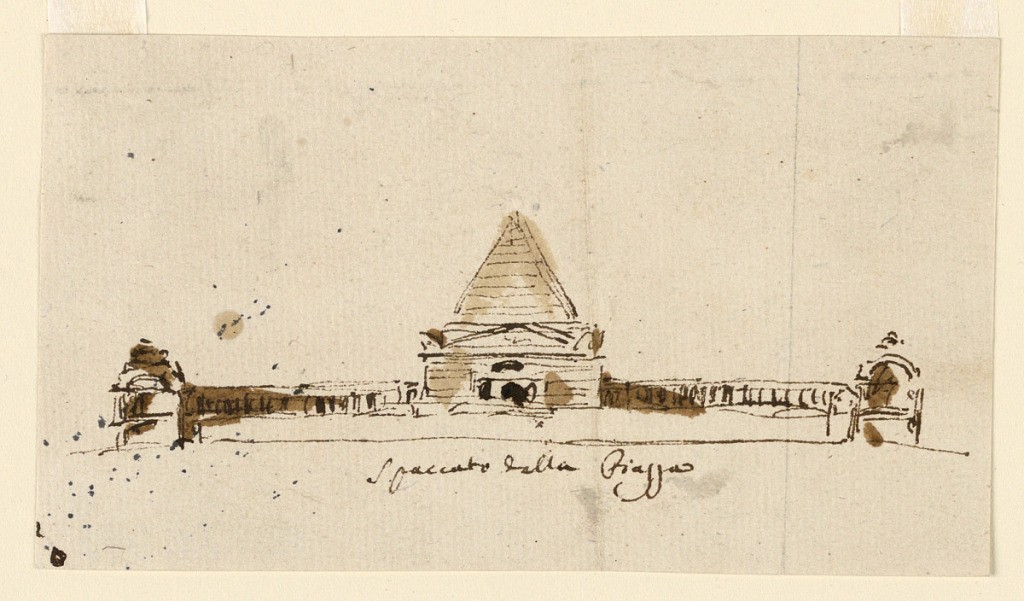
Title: Mausoleum
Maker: Giuseppe Barberi, Italian, 1746–1809
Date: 1746–1809
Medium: Pen and brown ink, brush and brown wash, graphite on off-white laid paper
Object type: Drawing
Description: A pyramidal building is flanked by curved and projecting colonnades, with low tower-like structures at the ends, the sections of which are shown. Caption: "Spaccato della Piazza".